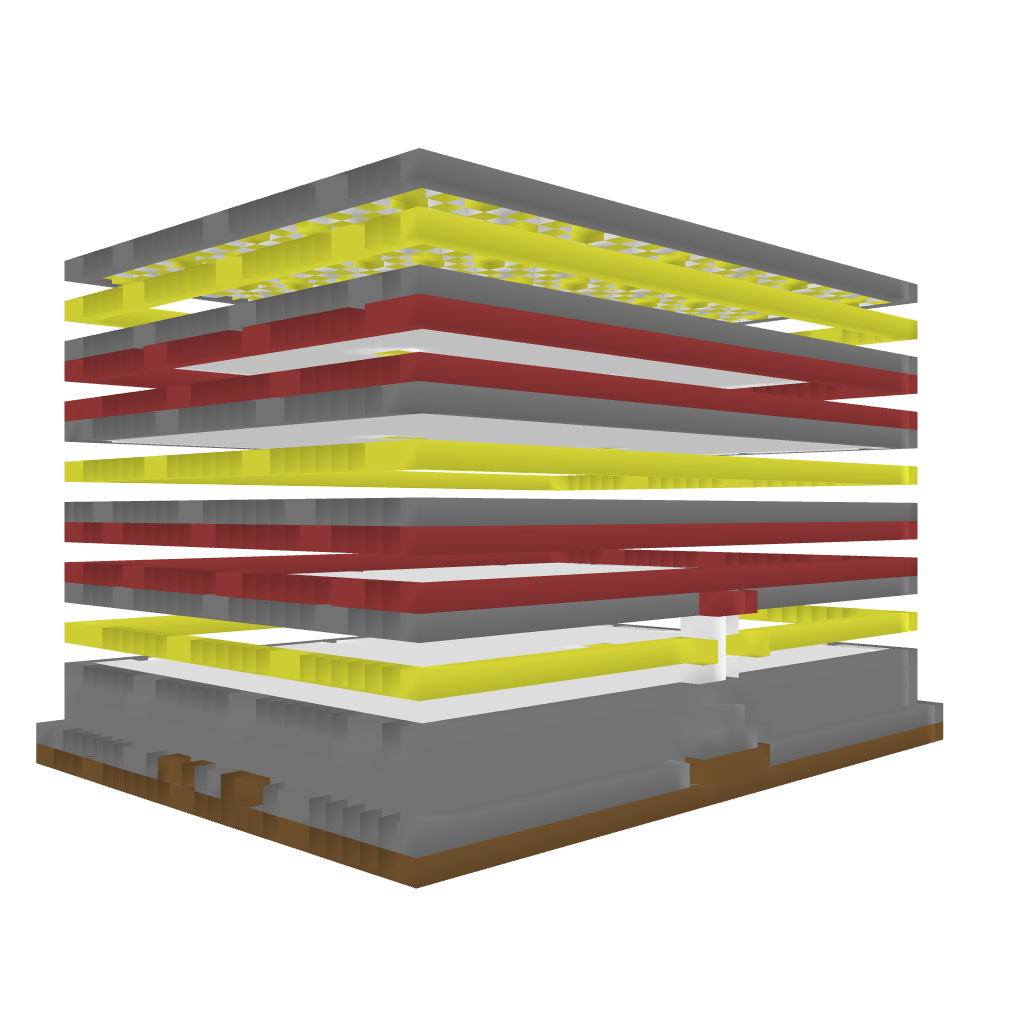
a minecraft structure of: Large Spleef Arena [5 Floors] bad low quality